Question: I have drawn a pie chart using jquery flot pie, but its edged at the top and bottom are somewhat slightly cut

I didn't change anything (except data) from when I bought this <URL> theme and as you can see it also has this problem in all pie charts. What could be the reason for this to happen?
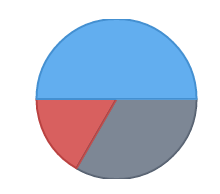
Answer: Apparently this got fixed with a newer combination of plugins:
'''
v0.7 to v0.8 of jquery.flot.js
'''
and
'''
v1.0 to v1.1 of jquery.flot.pie.js
'''